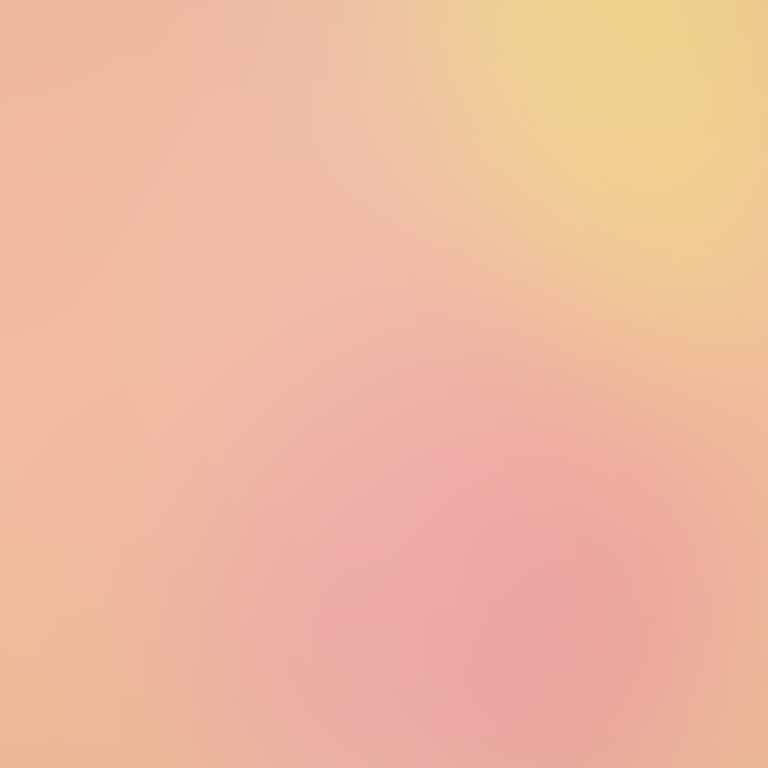
Abstract light effect, smooth gradient from soft peach to warm yellow, serene atmosphere, diffuse glow, no room, no furniture, no objects.